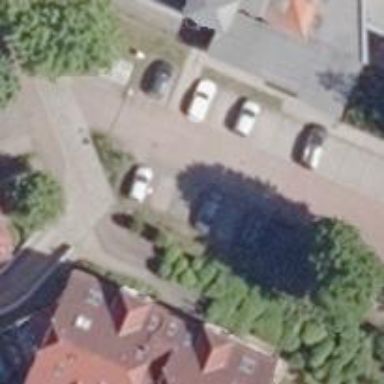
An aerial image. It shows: Parking space is available.